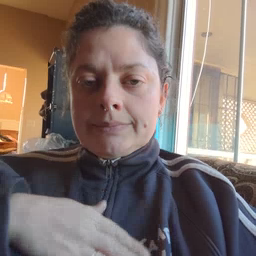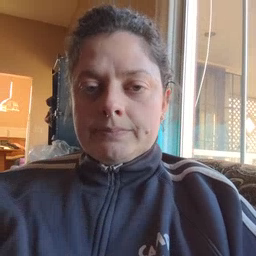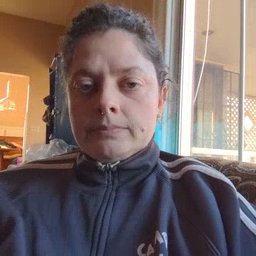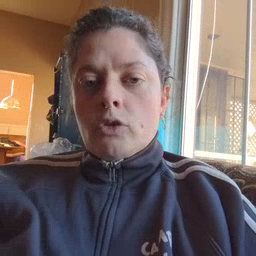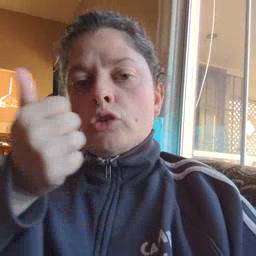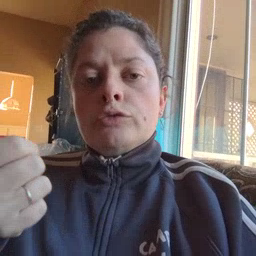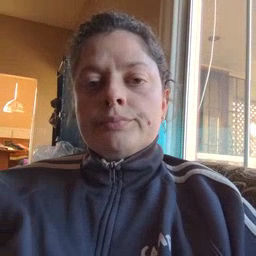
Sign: another